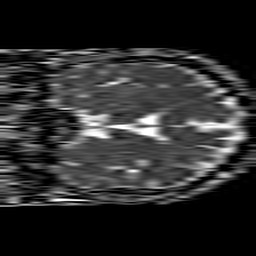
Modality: ADC
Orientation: coronal
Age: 53
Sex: male
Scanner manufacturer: philips
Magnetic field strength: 1.5 T
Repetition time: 4.6 s
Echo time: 0.08631 s